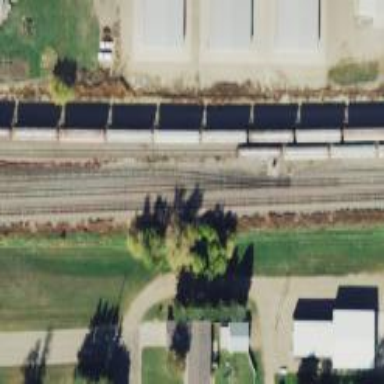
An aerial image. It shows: Railway yard in service.